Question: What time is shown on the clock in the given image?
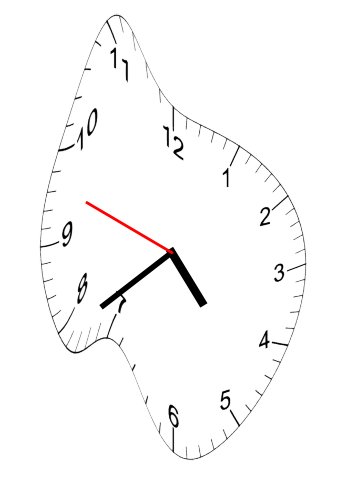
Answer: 04:38:48